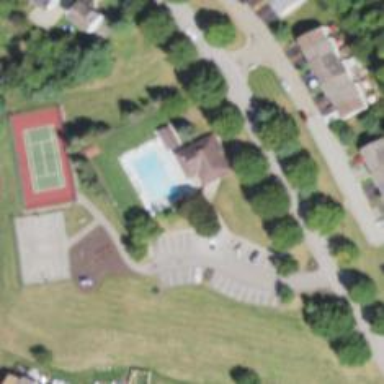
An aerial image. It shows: Recreation ground.